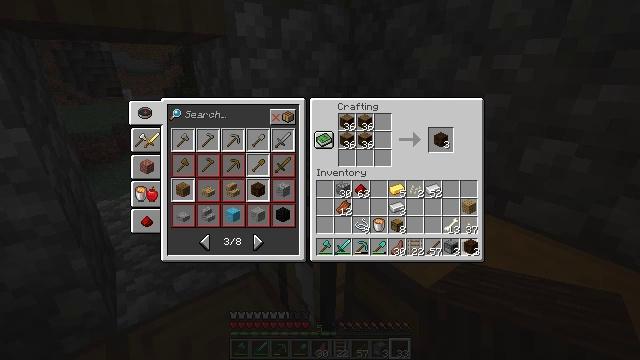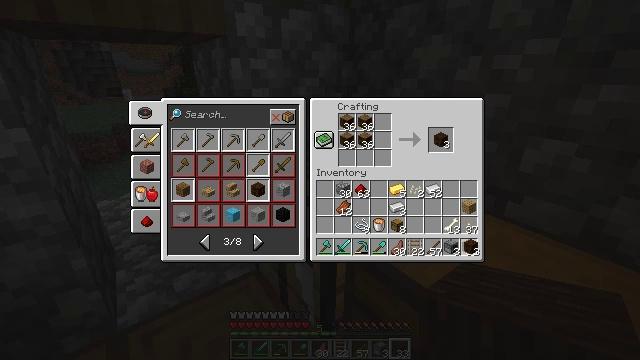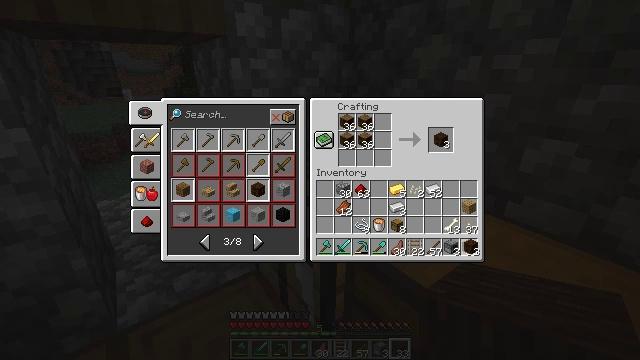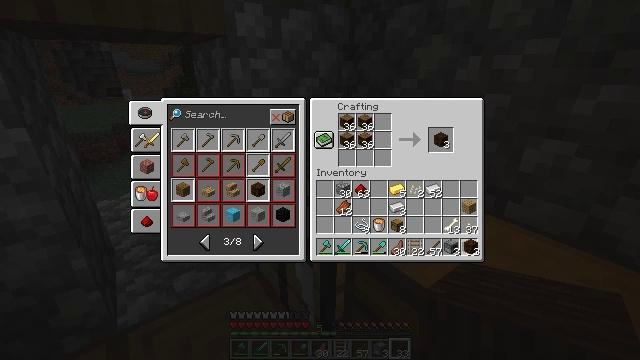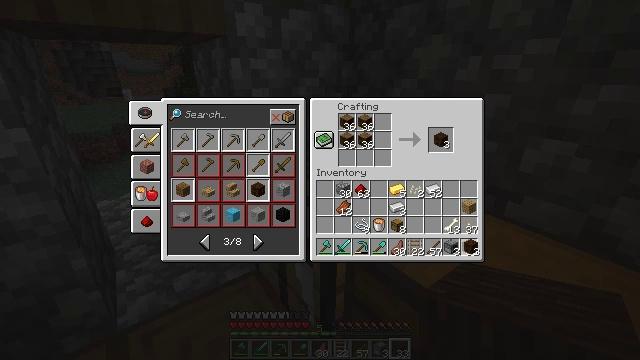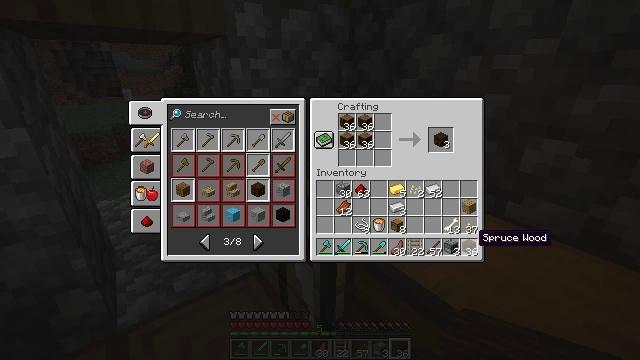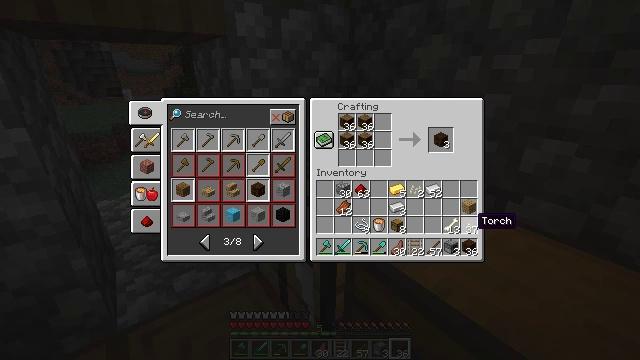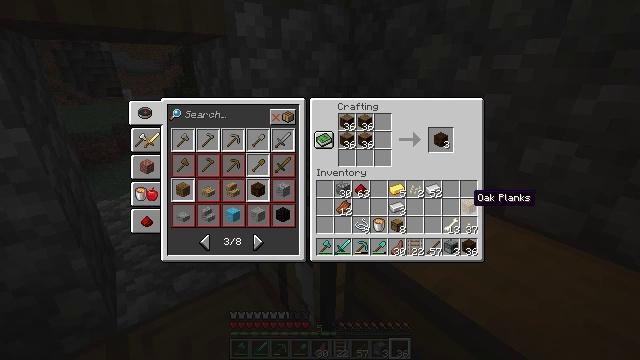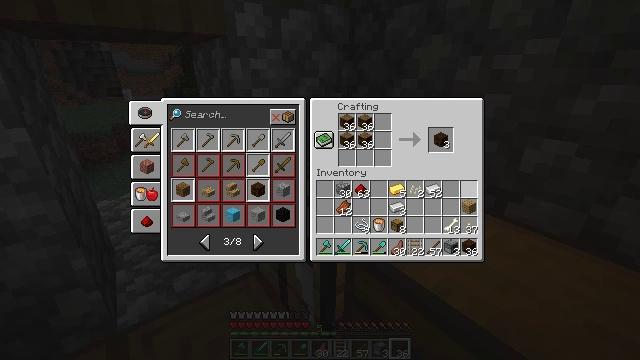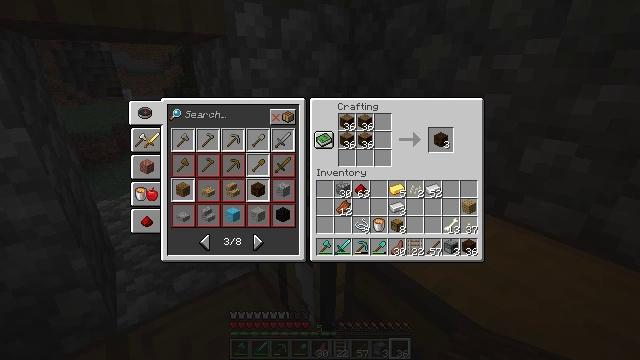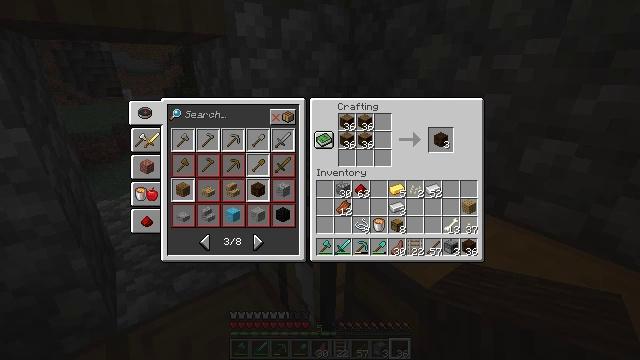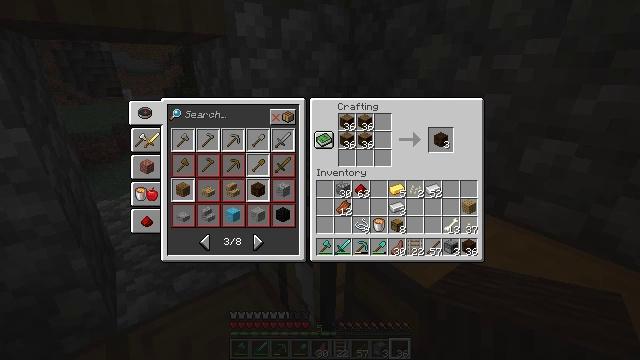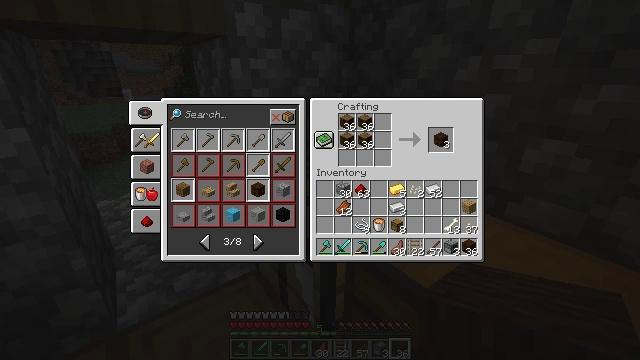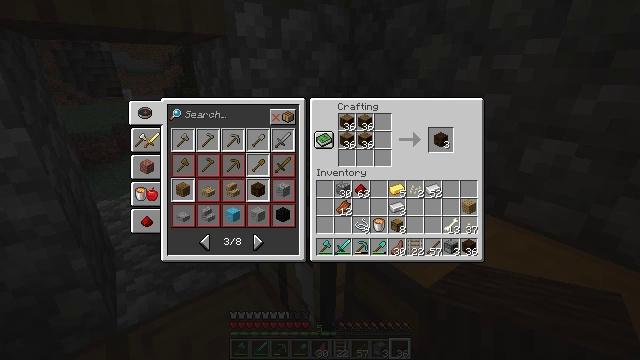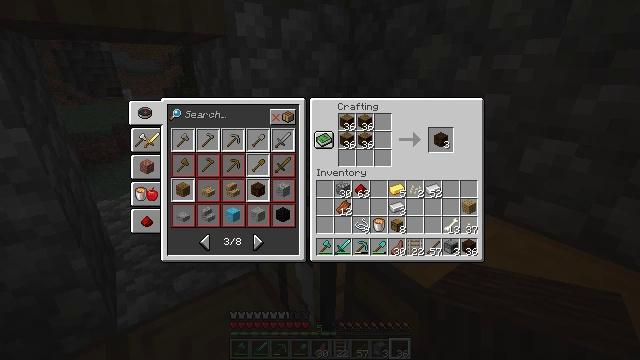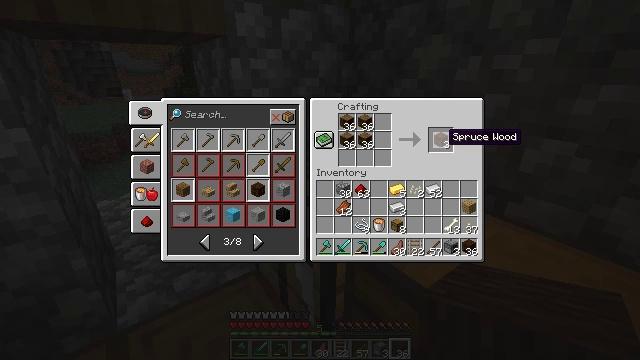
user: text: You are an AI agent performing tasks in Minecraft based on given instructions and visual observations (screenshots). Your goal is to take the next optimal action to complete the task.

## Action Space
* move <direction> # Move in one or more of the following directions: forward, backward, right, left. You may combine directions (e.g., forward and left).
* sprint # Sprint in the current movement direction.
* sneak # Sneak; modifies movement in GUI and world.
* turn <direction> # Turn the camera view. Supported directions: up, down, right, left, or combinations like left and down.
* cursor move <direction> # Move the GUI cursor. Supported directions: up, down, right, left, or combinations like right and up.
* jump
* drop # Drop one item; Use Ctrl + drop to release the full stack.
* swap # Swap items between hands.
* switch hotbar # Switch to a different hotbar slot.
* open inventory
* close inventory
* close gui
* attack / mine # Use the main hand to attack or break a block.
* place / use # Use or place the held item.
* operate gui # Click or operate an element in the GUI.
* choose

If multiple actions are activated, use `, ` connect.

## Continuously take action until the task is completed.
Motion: motion action
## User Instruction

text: Prepare to craft spruce wood.
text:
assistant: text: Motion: no_op
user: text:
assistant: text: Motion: operate gui
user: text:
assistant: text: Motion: operate gui
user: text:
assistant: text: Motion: operate gui
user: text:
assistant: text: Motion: no_op
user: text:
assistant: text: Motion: cursor move up
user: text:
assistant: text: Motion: cursor move up
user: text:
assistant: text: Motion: cursor move up
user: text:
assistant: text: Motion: cursor move up
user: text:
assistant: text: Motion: cursor move up
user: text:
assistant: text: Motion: cursor move up
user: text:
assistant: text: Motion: no_op
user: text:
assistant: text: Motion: no_op
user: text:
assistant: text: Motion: no_op
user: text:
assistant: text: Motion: no_op
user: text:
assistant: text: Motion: no_op
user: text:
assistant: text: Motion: no_op
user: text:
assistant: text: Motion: operate gui
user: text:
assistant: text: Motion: operate gui
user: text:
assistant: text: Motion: no_op
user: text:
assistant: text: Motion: cursor move down
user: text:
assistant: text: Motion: cursor move right and down
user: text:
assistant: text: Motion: cursor move down
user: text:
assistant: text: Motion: cursor move down
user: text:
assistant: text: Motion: no_op
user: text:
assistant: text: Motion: no_op
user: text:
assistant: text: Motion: no_op
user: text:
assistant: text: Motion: no_op
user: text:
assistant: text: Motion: no_op
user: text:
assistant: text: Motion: no_op